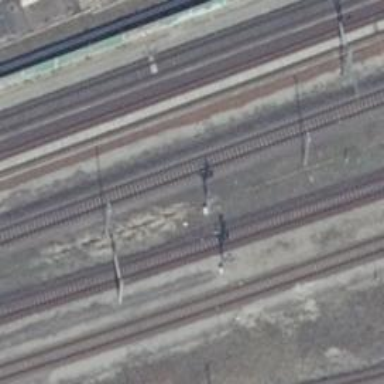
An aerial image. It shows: Railway signal.